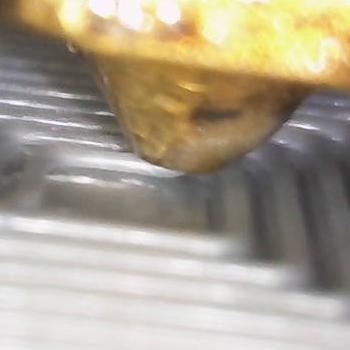
Flow rate: 69%